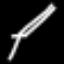
Label: pencil